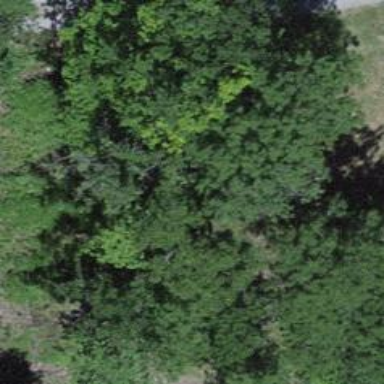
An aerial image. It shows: Forest area.